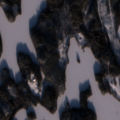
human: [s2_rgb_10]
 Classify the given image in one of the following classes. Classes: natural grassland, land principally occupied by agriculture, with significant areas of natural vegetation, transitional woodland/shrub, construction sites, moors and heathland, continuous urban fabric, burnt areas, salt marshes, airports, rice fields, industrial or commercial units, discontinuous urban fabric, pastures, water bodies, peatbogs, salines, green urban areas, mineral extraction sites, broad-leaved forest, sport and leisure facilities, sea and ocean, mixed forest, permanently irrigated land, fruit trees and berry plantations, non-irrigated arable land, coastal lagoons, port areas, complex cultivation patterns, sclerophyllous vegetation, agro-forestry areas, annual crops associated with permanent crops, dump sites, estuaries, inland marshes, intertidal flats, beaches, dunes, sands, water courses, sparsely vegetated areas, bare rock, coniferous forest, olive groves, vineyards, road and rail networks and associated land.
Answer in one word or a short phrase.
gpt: land principally occupied by agriculture, with significant areas of natural vegetation, coniferous forest, mixed forest, transitional woodland/shrub, water bodies